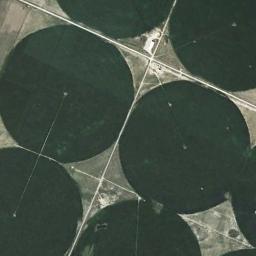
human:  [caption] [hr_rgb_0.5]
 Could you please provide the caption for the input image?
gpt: Some green circle farmland are in the bare land .

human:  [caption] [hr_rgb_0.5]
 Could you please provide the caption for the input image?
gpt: Several dark green circular farmlands are neatly arranged on the ground .

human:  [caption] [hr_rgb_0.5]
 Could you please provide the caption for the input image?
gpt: There are many round blue fields .

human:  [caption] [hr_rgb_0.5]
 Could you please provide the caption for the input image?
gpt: Six neatly arranged circular green fields .

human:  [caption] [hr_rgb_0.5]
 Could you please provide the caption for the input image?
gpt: There are a few circular farmlands of the same size next to each other .